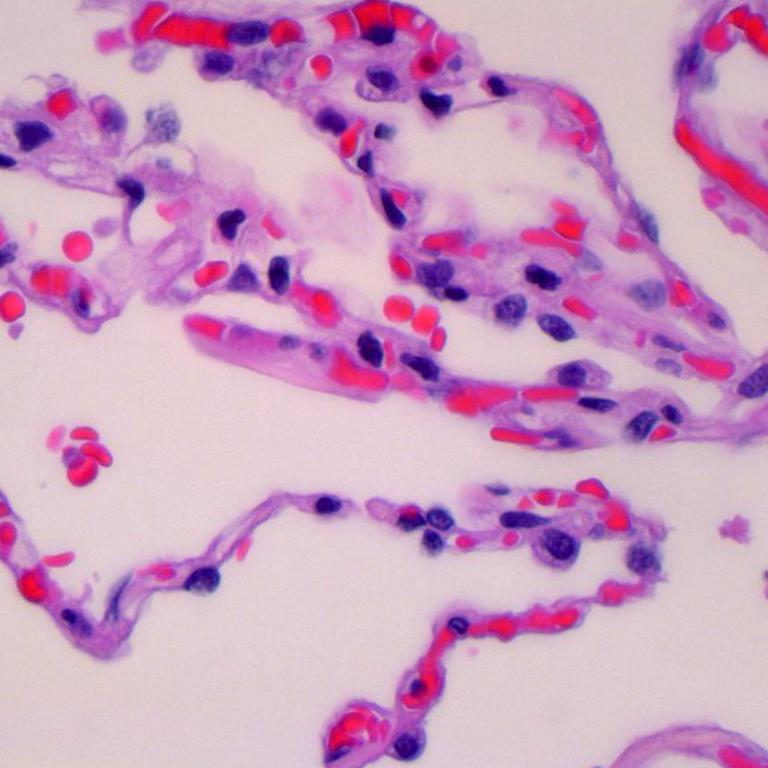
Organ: lung
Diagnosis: benign